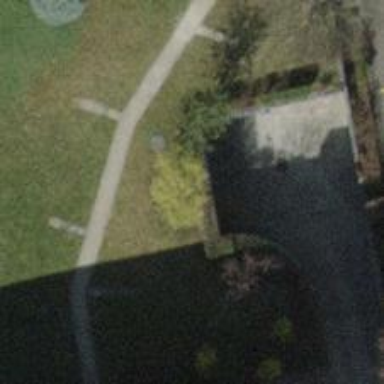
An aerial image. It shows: Parking entrance.